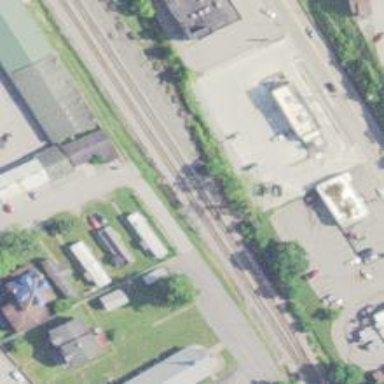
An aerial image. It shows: Railway siding for service.